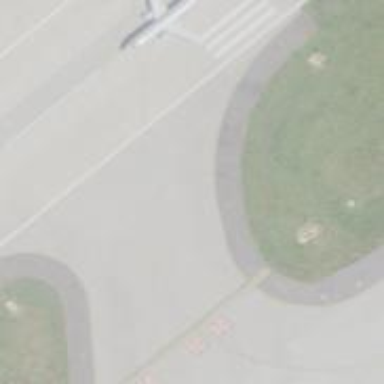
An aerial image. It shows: Image of taxiway at airport.